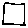
Label: square